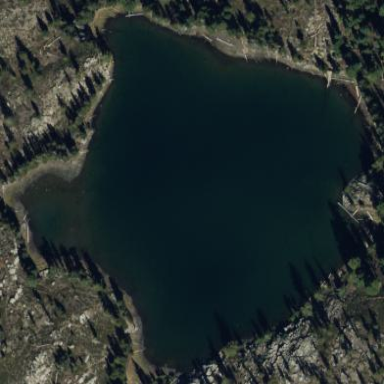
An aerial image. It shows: Beautiful lake surrounded by nature.